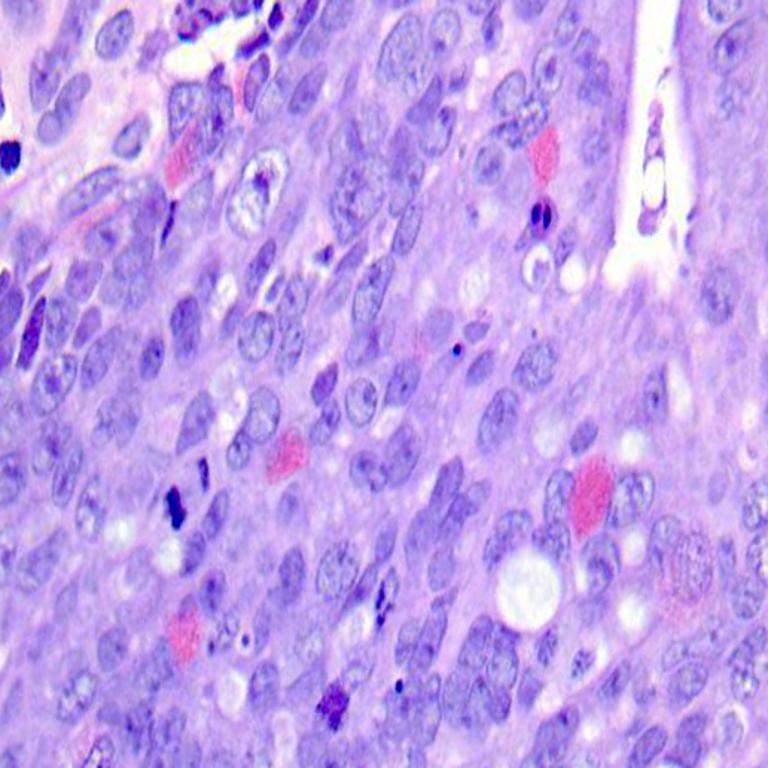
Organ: colon
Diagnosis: adenocarcinomas